Question: I have data sorted by dates:
e.g.
Region - Date - Count
East - 2012/01/01 - 5
West - 2012/01/01 - 2
East - 2012/01/06 - 3
South - 2012/01/07 - 3
etc
I'm trying to create a sum of the Counts, grouped by date groups relative to today. So for example
Assuming today was 2012/01/07:
- - -
The output in the matrix for the sample data would be:

As a bonus, ideally I'd have a 5th column that's for "On Demand" Start and End date range for the user to input.
I think the key is to add an EXPR in the Column Group's Group On property but I don't know what the Expression should be.
Any help would be great!
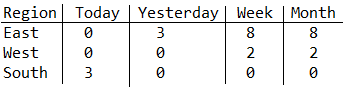
Answer: Personally I think I would prefer to attack it in the SQL query. So for example
'''
SELECT
CASE WHEN DATEDIFF(day, GETDATE(), DateColumn) = 0 THEN SomeColumn ELSE 0 END cToday
CASE WHEN DATEDIFF(day, GETDATE(), DateColumn) = 1 THEN SomeColumn ELSE 0 END cYesterday
CASE WHEN DATEDIFF(day, GETDATE(), DateColumn) > 0 AND
DATEDIFF(day, GETDATE(), DateColumn) < 8 THEN SomeColumn ELSE 0 END cWeek
CASE WHEN DATEDIFF(day, GETDATE(), DateColumn) > 0 THEN SomeColumn ELSE 0 END cMonth
FROM
SomeTable
WHERE
DateColumn > DATEADD(day, -28, GETDATE())
'''
Otherwise you could use a similar approach inside SSRS